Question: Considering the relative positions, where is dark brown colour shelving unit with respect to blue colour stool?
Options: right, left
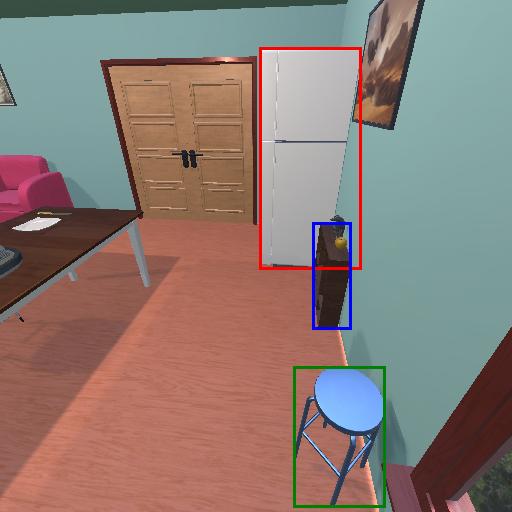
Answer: right